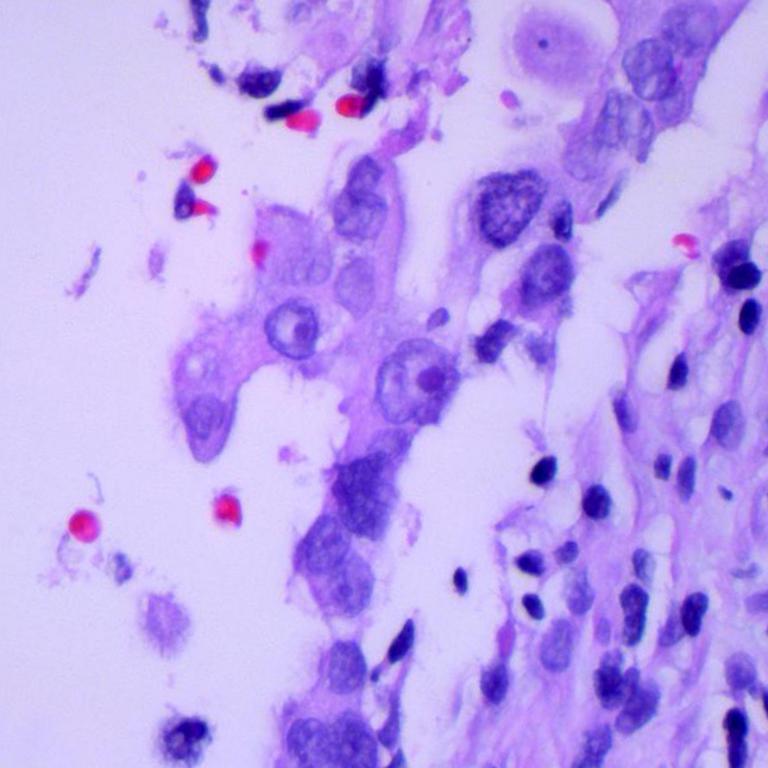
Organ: lung
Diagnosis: adenocarcinomas